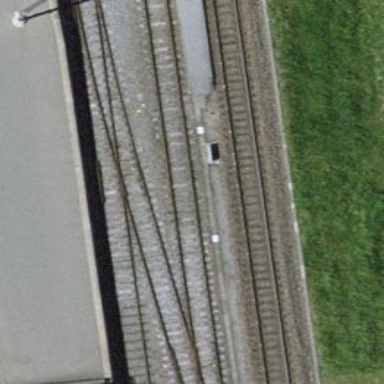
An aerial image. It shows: Siding railway track with electrified contact line.